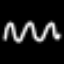
Label: squiggle